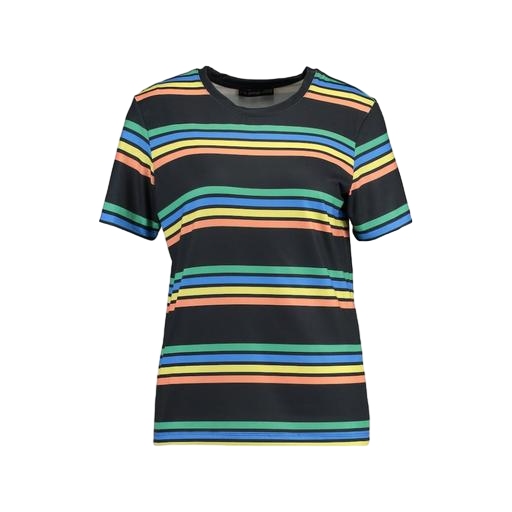
multicolor technical fabric t-shirt, multicolor black stockholm t-shirt, black women's striped t-shirt, white background